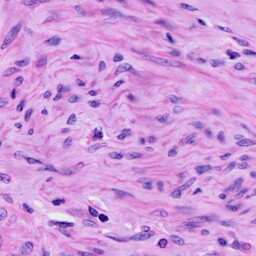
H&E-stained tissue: Cervix